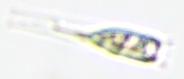
Label: Tintinnid